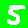
Digit: 5